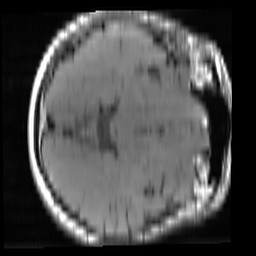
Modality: T1w
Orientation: axial
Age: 27
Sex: male
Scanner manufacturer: ge
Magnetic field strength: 3 T
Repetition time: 0.663 s
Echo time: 0.01529 s